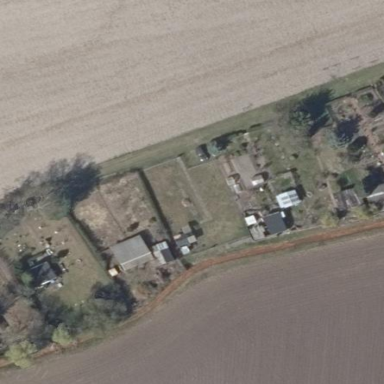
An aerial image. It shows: Allotments area.